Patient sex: M
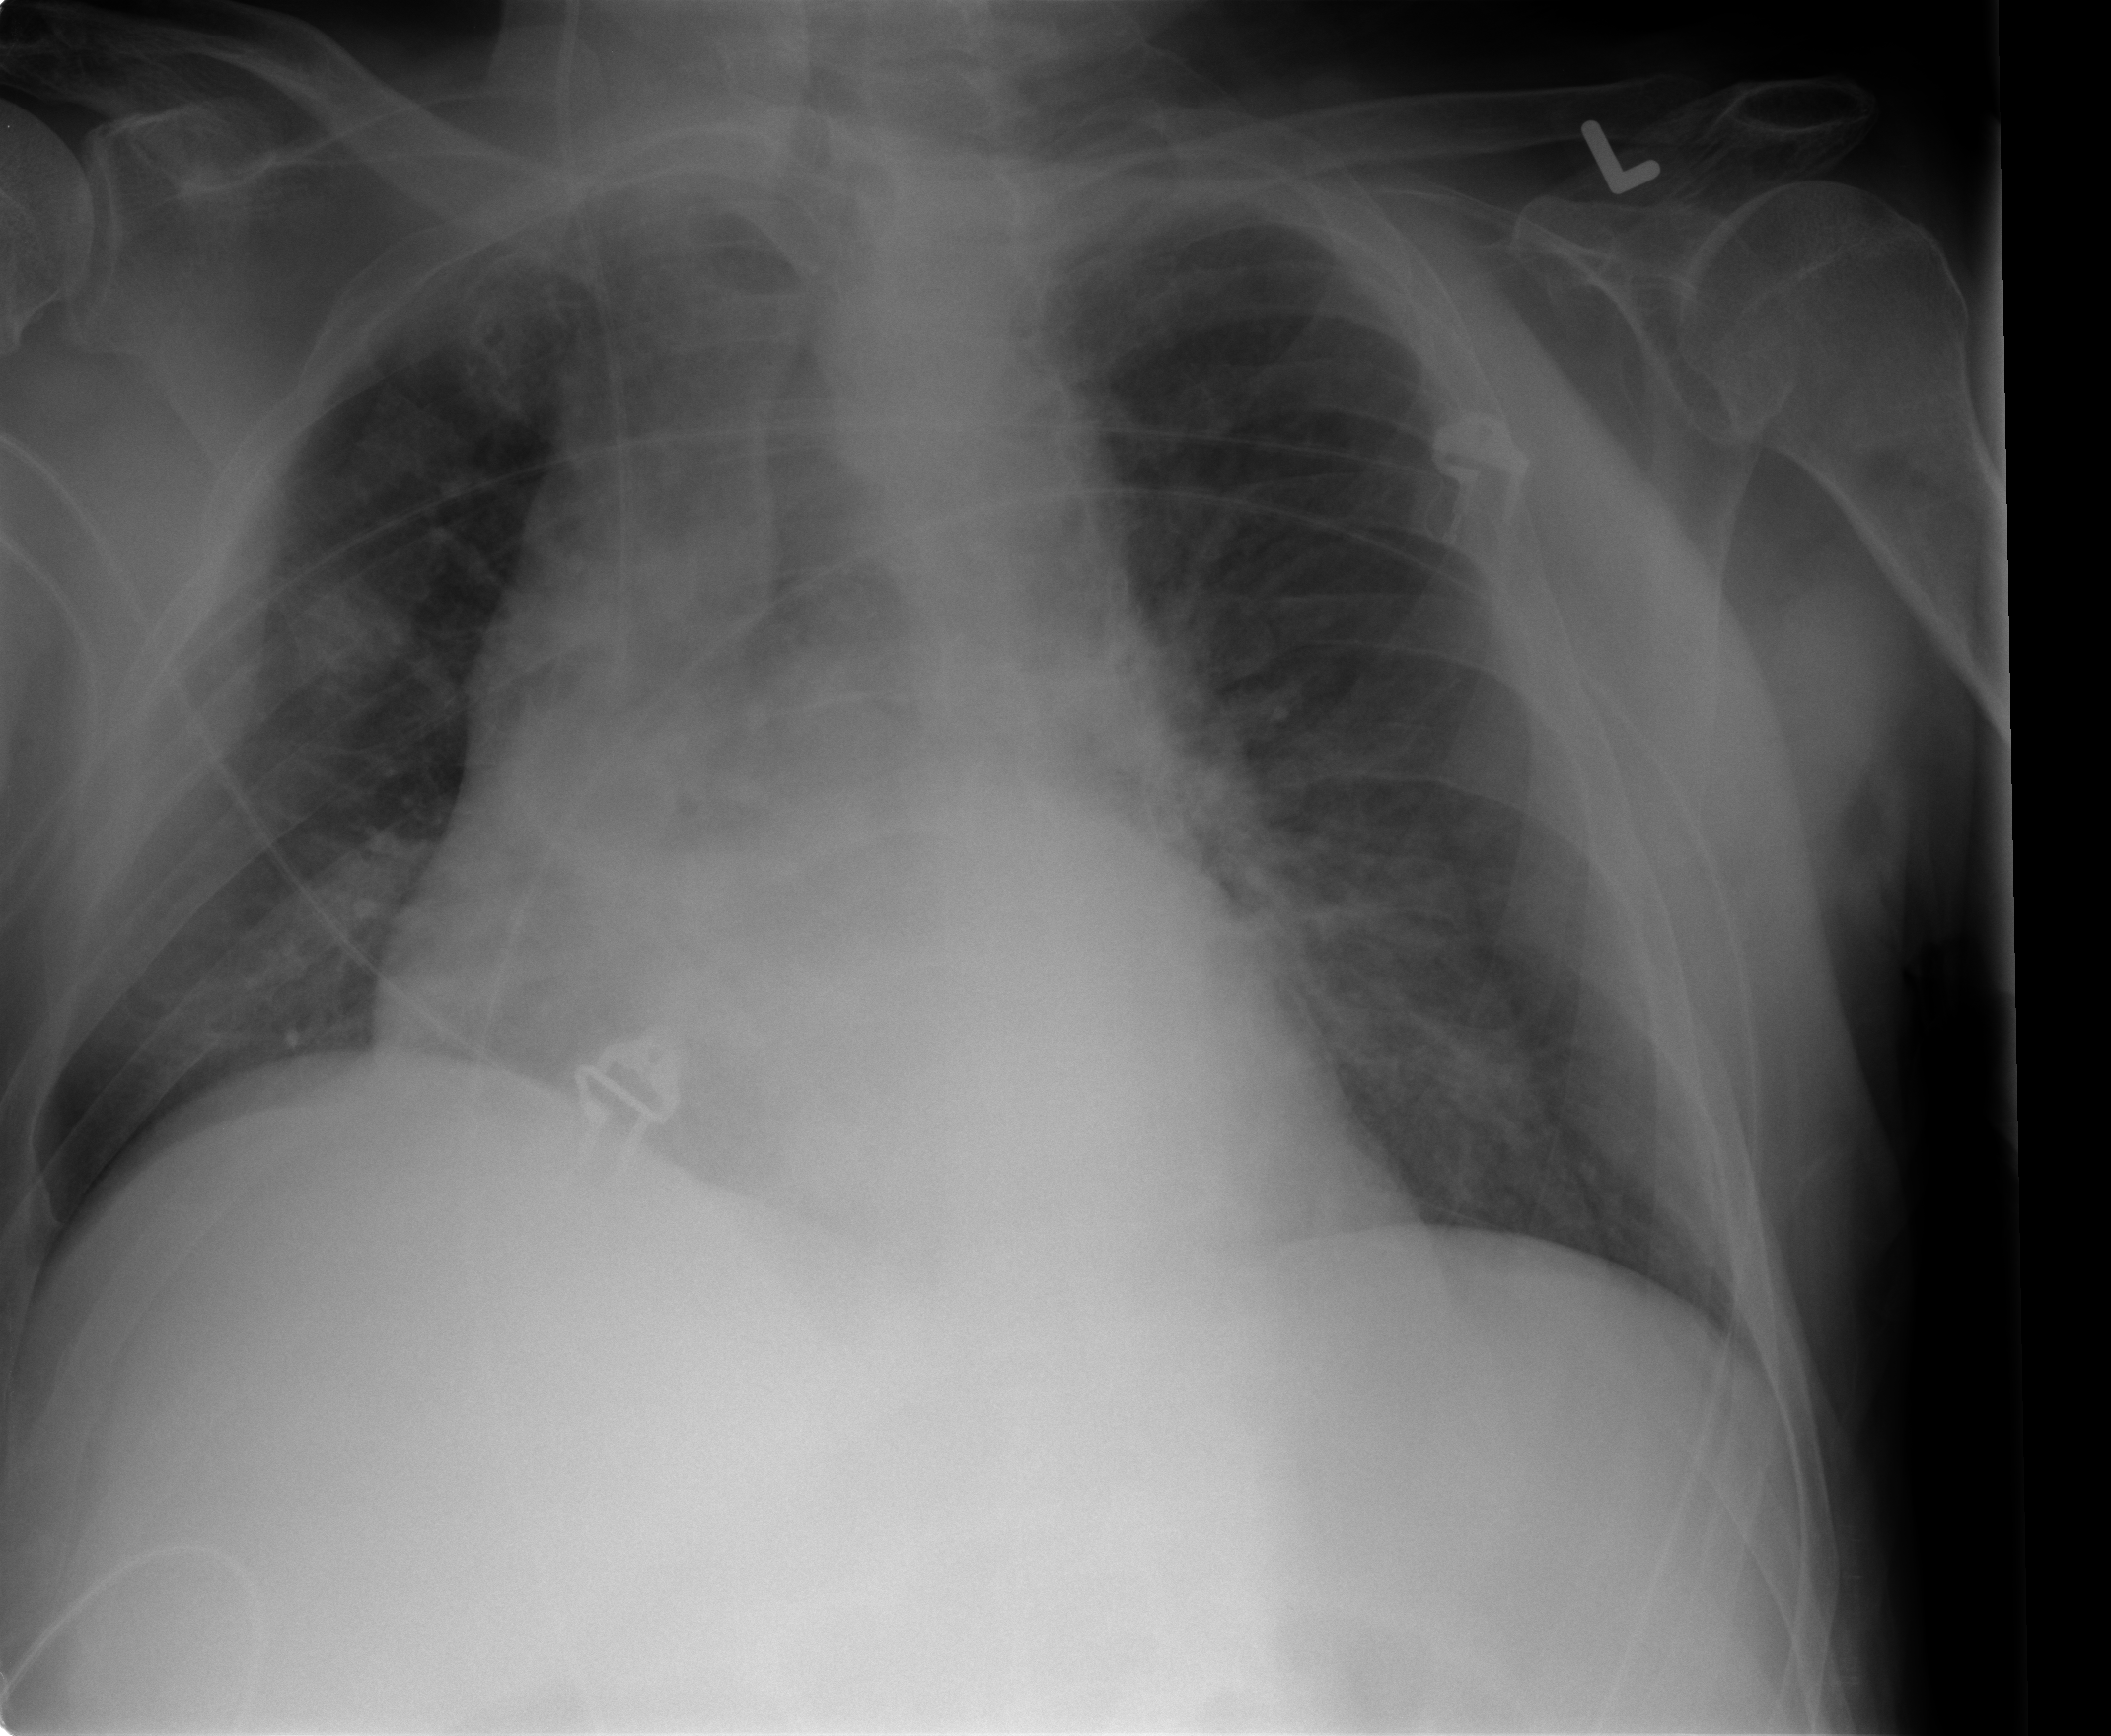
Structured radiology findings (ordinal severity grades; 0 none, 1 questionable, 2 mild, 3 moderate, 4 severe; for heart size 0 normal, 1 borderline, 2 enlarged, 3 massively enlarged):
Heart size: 2
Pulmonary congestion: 1
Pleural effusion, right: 0
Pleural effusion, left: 0
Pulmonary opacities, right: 2
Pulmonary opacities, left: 0
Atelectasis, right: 2
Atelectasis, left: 1